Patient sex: F
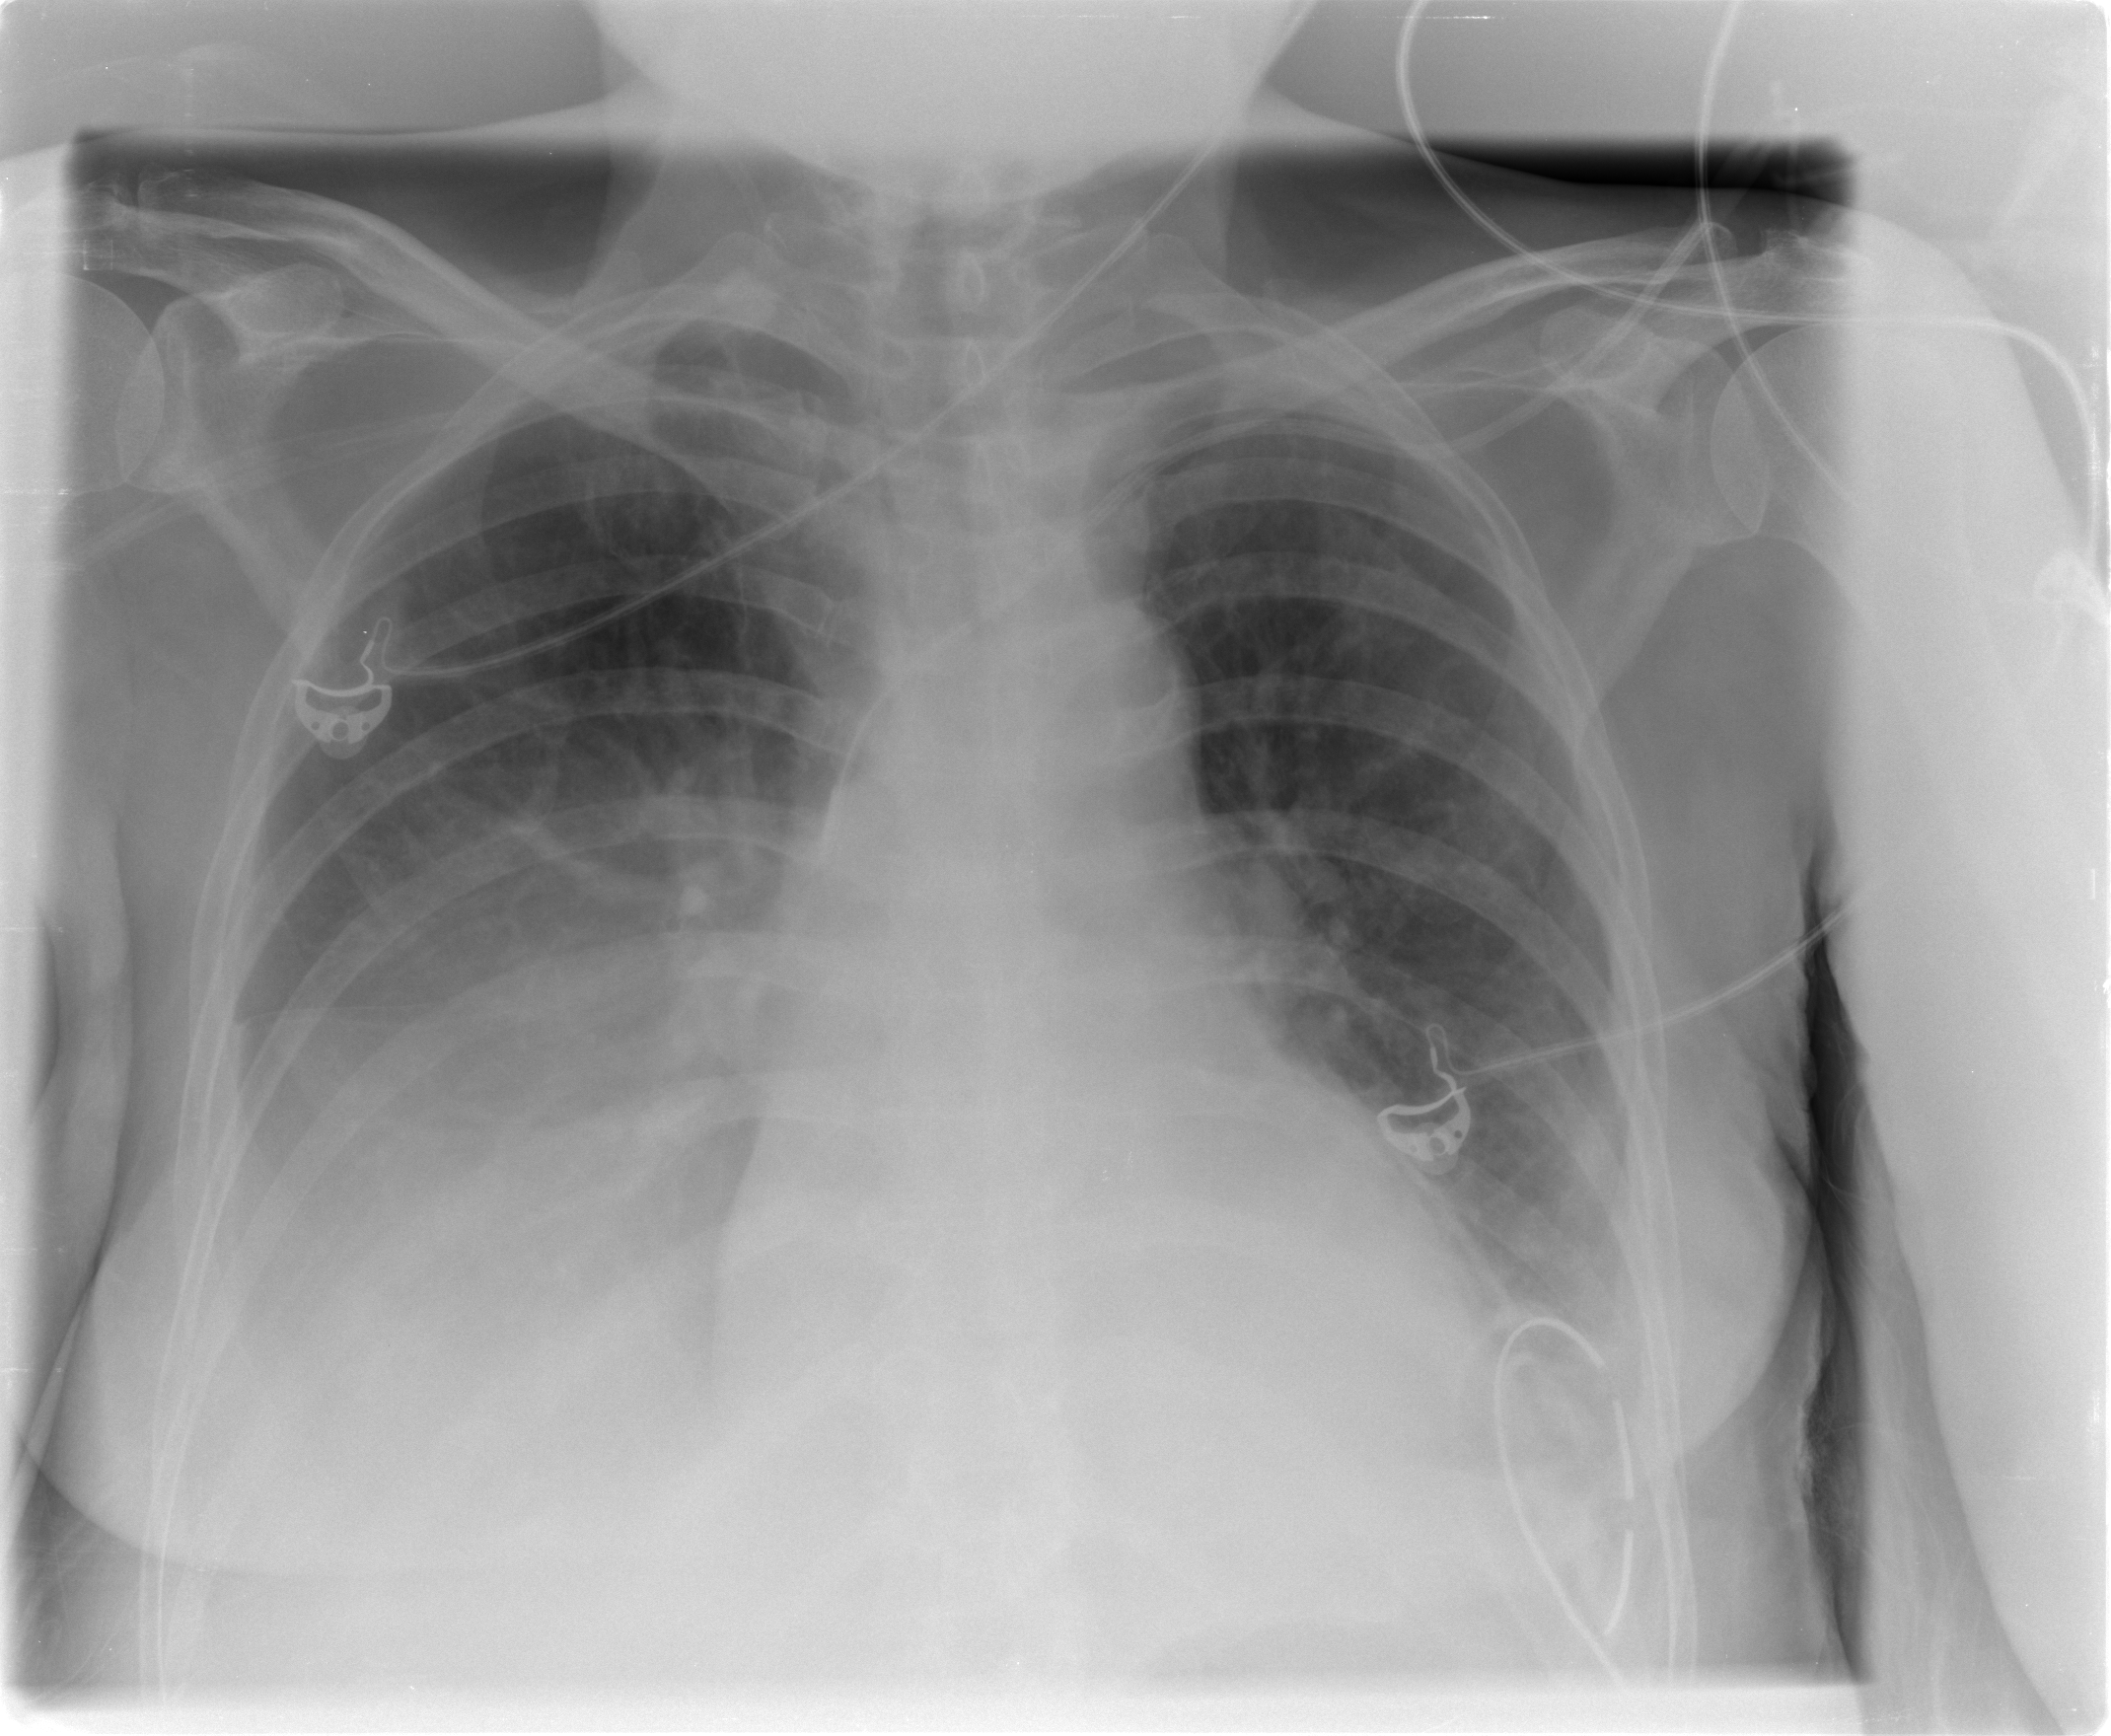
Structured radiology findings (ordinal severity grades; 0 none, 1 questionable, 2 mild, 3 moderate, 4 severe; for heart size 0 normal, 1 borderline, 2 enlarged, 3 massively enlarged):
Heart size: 0
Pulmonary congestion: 1
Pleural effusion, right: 3
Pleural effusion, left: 2
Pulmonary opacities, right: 0
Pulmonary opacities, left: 0
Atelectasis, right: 2
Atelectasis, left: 2